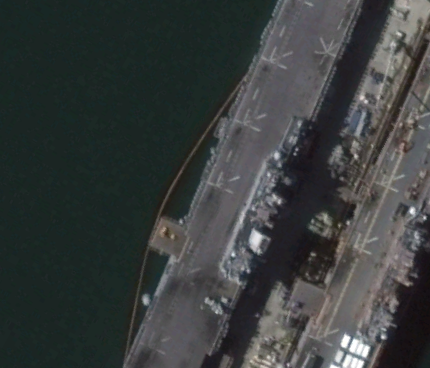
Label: Wasp-class_assault_ship